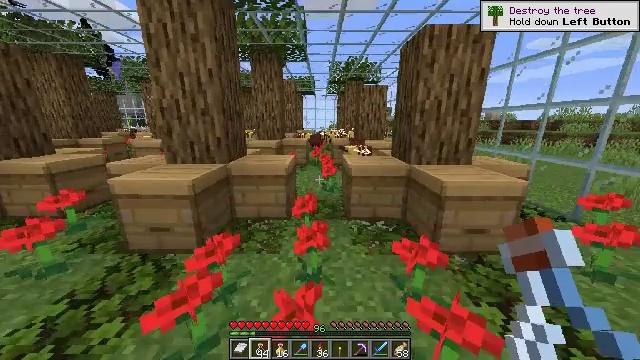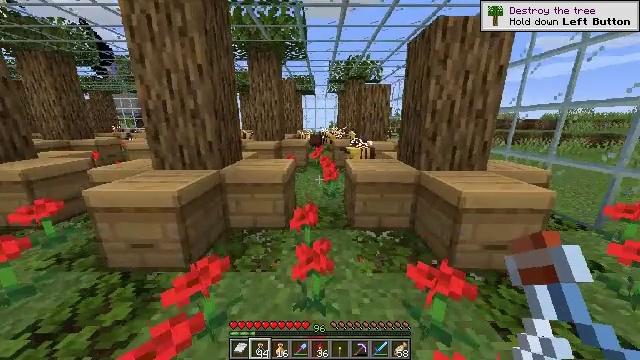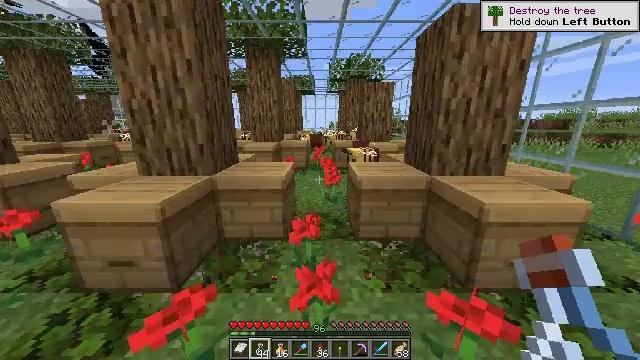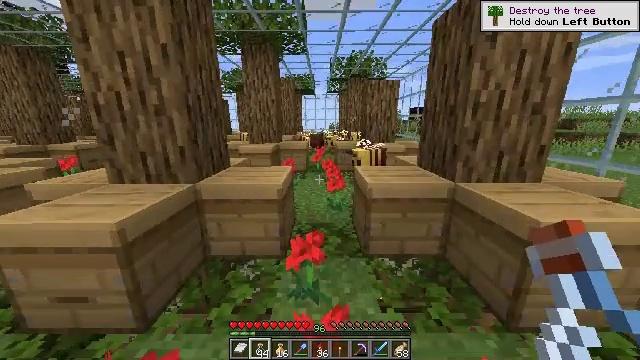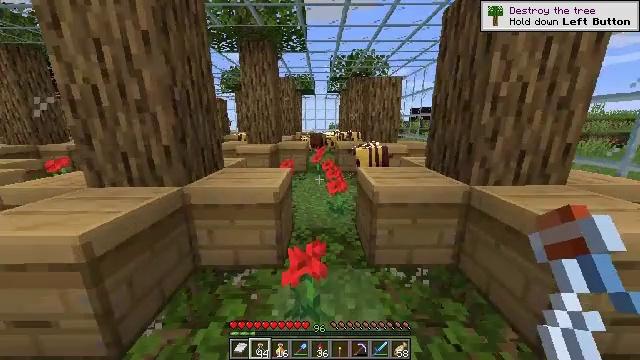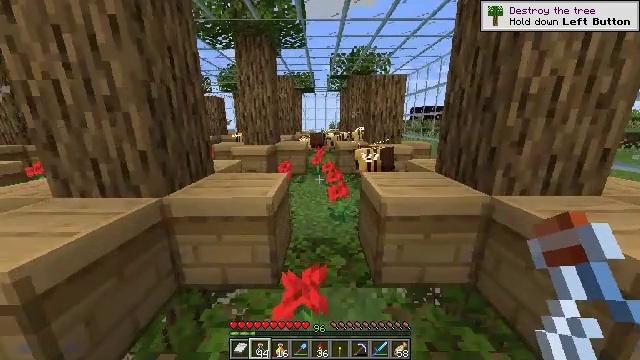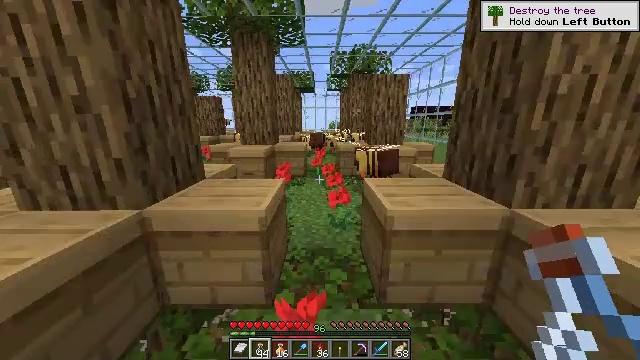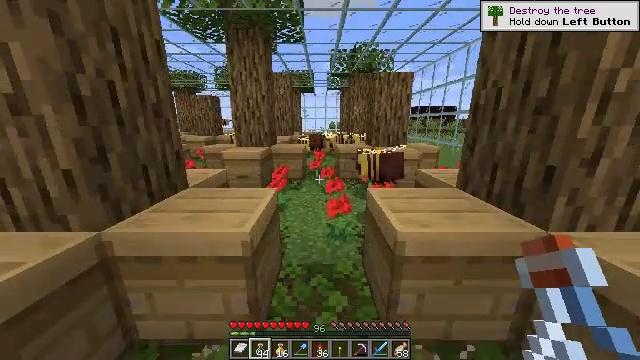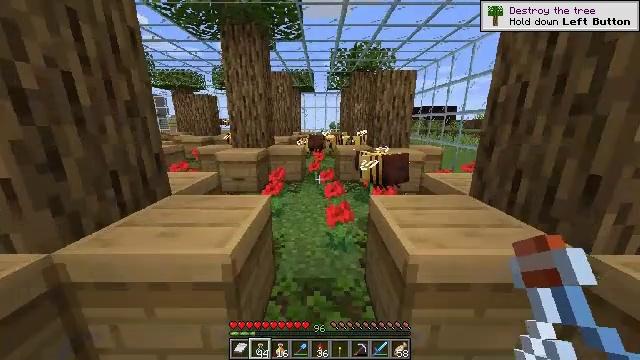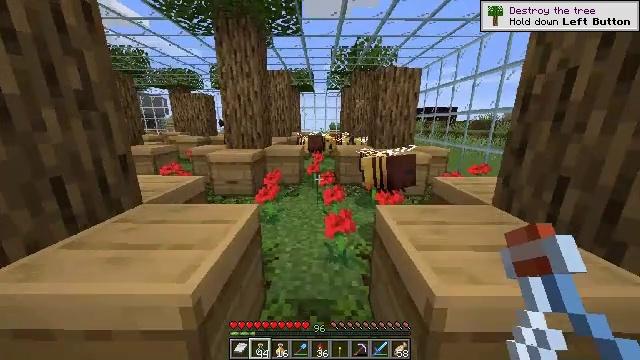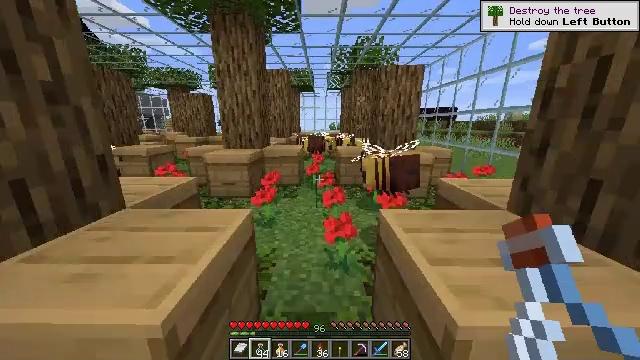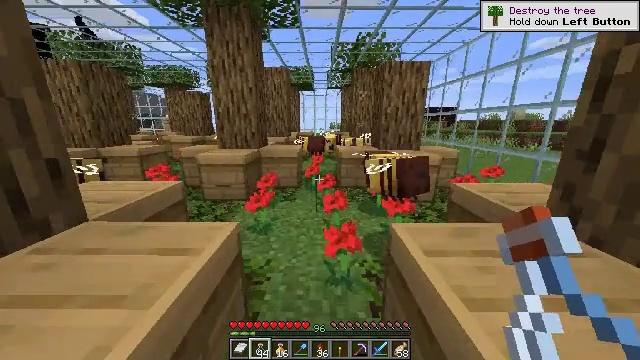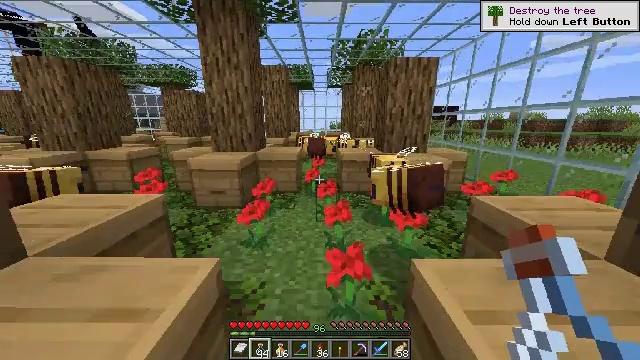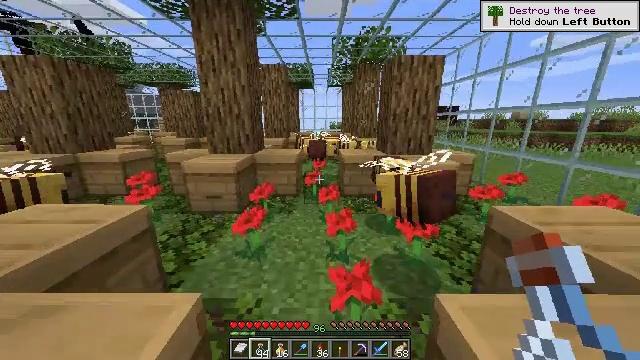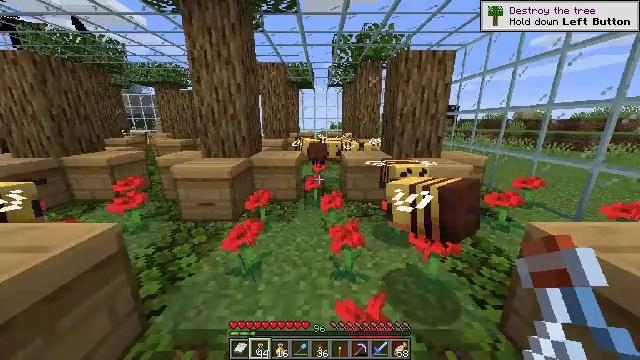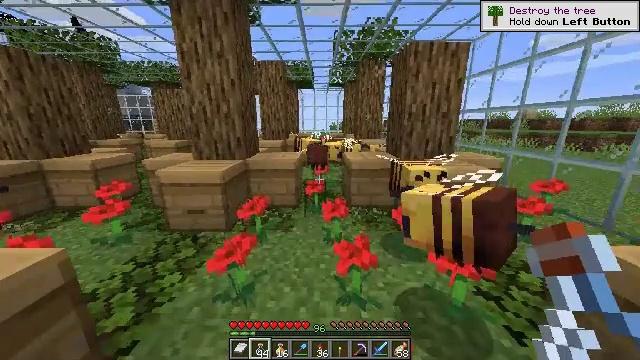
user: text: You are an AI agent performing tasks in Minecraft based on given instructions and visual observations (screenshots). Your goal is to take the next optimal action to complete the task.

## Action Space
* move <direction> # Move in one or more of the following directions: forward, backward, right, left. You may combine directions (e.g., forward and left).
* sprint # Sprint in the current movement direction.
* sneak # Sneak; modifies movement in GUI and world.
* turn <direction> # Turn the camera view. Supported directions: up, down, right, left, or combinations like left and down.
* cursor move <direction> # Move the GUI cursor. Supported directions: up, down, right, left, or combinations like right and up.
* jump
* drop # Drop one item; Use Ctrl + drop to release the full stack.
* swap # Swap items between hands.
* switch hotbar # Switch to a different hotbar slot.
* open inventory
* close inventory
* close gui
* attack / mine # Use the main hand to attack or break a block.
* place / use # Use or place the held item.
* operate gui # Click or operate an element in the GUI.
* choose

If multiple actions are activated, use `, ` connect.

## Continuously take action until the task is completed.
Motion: motion action
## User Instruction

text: Combine honey bottles to make a honey block.
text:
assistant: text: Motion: move forward
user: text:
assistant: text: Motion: move forward
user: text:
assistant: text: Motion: move forward
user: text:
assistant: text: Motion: move forward
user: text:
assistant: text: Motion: move forward
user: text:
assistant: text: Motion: move forward
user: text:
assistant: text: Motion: move forward
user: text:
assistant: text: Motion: move forward
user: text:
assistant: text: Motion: move forward
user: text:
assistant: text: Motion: move forward
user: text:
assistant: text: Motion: move forward
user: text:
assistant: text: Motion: move forward
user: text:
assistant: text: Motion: move forward
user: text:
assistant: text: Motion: move forward
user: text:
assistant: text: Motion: move forward
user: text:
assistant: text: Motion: move forward
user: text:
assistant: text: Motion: move forward
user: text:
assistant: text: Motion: move forward
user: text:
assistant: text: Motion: move forward
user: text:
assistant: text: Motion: move forward
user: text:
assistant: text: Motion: move forward
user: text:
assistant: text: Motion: move forward
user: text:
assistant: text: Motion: move forward
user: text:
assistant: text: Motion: move forward
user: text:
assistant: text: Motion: move forward
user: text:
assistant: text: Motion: move forward
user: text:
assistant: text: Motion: move forward
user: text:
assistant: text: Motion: move forward
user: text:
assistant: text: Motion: move forward
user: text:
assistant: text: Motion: move forward